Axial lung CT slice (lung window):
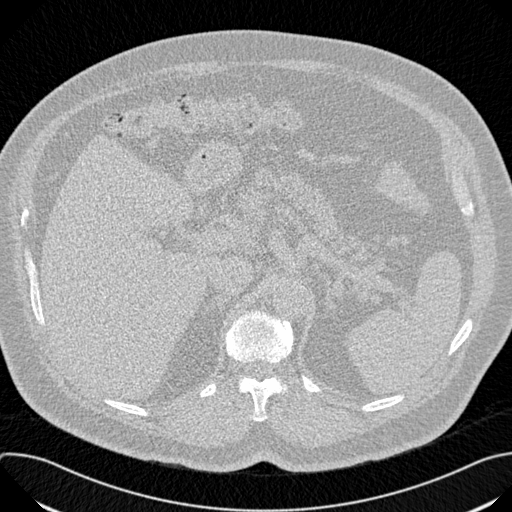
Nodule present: no